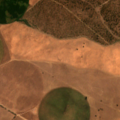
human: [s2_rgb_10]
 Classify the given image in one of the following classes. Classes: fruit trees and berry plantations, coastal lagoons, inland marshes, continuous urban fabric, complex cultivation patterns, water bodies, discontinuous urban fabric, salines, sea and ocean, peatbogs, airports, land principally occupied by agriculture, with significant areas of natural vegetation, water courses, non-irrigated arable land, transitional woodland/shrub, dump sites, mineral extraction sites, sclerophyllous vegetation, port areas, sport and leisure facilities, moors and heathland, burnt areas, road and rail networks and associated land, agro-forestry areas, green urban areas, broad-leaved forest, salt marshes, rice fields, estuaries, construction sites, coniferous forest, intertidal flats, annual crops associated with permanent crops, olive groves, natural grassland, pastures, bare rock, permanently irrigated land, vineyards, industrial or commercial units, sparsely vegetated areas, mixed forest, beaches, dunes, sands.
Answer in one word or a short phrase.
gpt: non-irrigated arable land, permanently irrigated land, pastures, transitional woodland/shrub